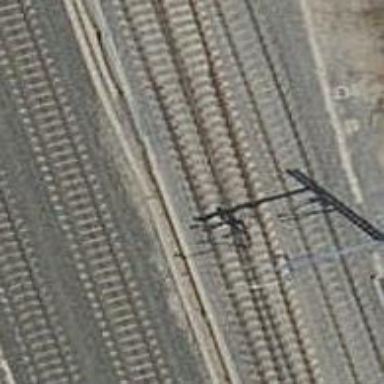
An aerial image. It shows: Railway track with contact lines for electrification.